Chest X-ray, PA view. Patient: 40 years old, sex M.
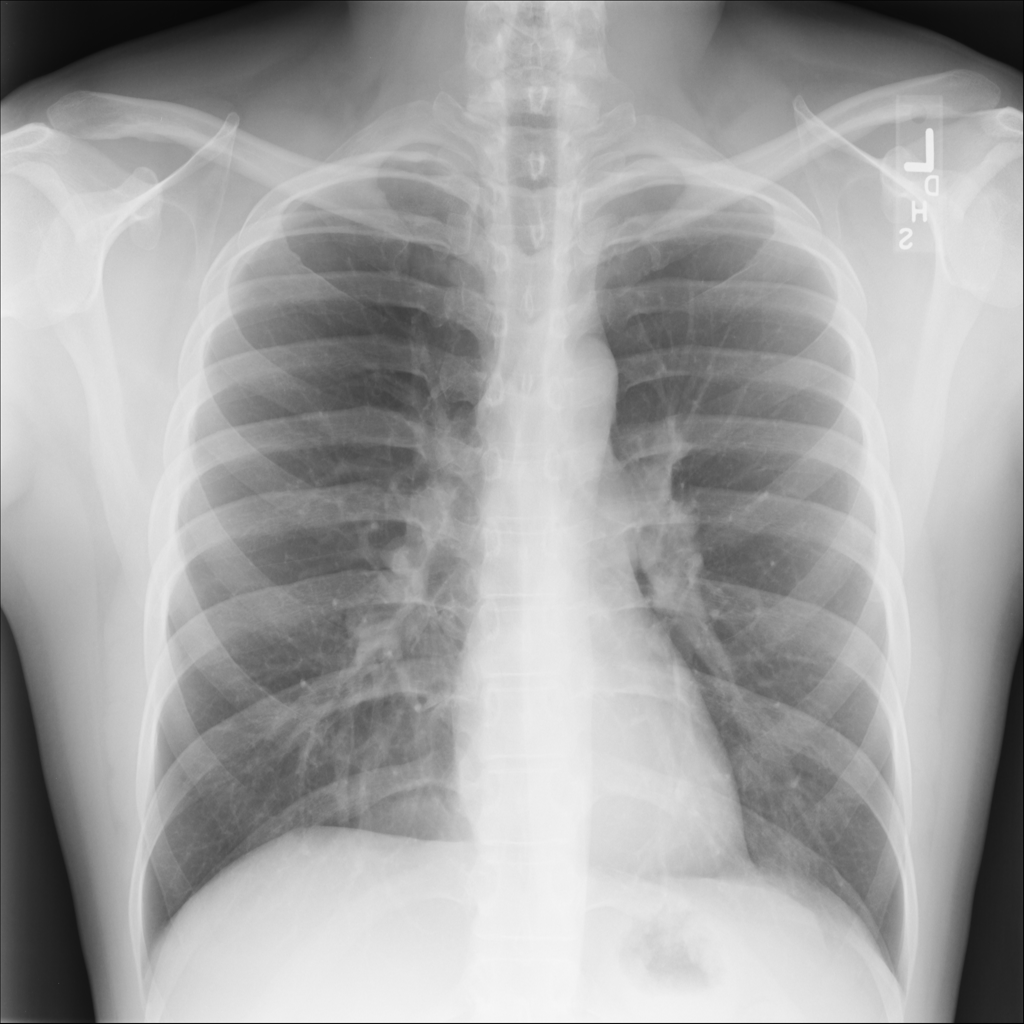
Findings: No Finding